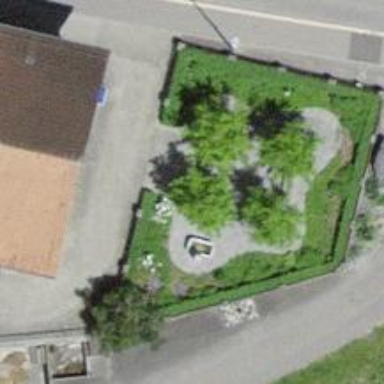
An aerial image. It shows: Fountain.